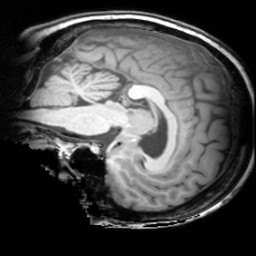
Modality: T1w
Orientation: sagittal
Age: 66
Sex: female
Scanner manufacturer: siemens
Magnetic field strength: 3 T
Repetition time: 1.62 s
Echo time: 0.003 s